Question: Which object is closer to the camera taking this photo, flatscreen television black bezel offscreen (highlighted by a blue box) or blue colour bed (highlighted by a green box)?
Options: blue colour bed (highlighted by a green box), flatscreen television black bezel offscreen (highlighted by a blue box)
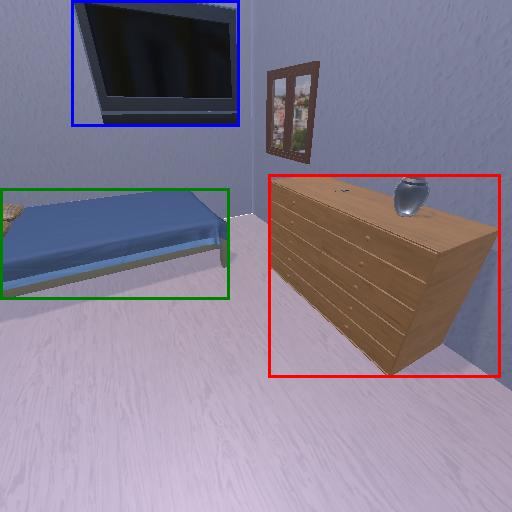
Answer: blue colour bed (highlighted by a green box)